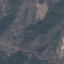
Land use / land cover: HerbaceousVegetation